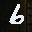
Label: 6